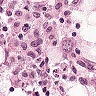
Metastatic tissue present: yes